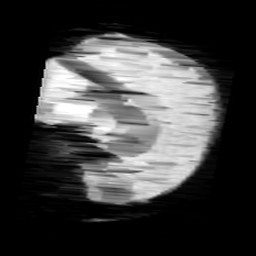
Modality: minIP
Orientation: sagittal
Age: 10
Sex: female
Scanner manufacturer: siemens
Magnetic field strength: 3 T
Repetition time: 0.027 s
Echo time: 0.02 s